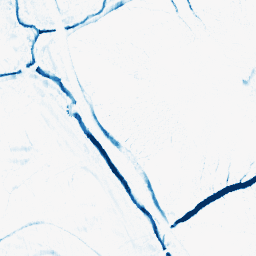
Category: morphological
Decomposition family: morphological_ellipse
Decomposition parameters: operation: closing
width: 10
height: 5
Upsampling method: sinc_hamming
Upsampling parameters: scale: 4
kernel_size: 16
Upsampling scale: 4